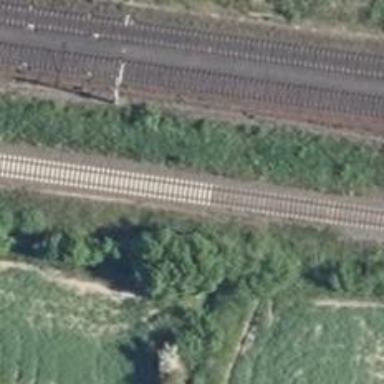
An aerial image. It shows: Solitary milestone along the railway.